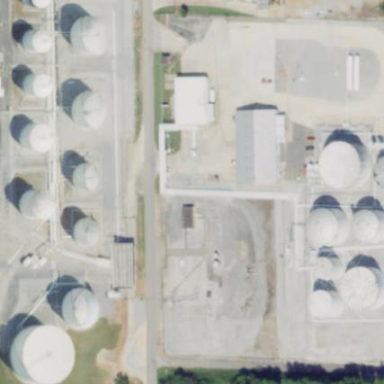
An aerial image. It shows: Industrial area designated as petroleum terminal.